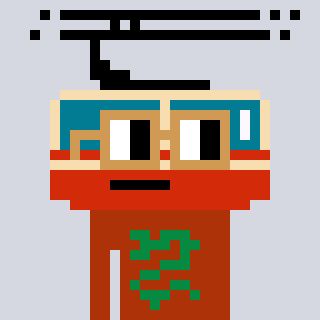
a pixel art character with square brown glasses, a tram wagon-shaped head and a hotbrown-colored body on a cool background